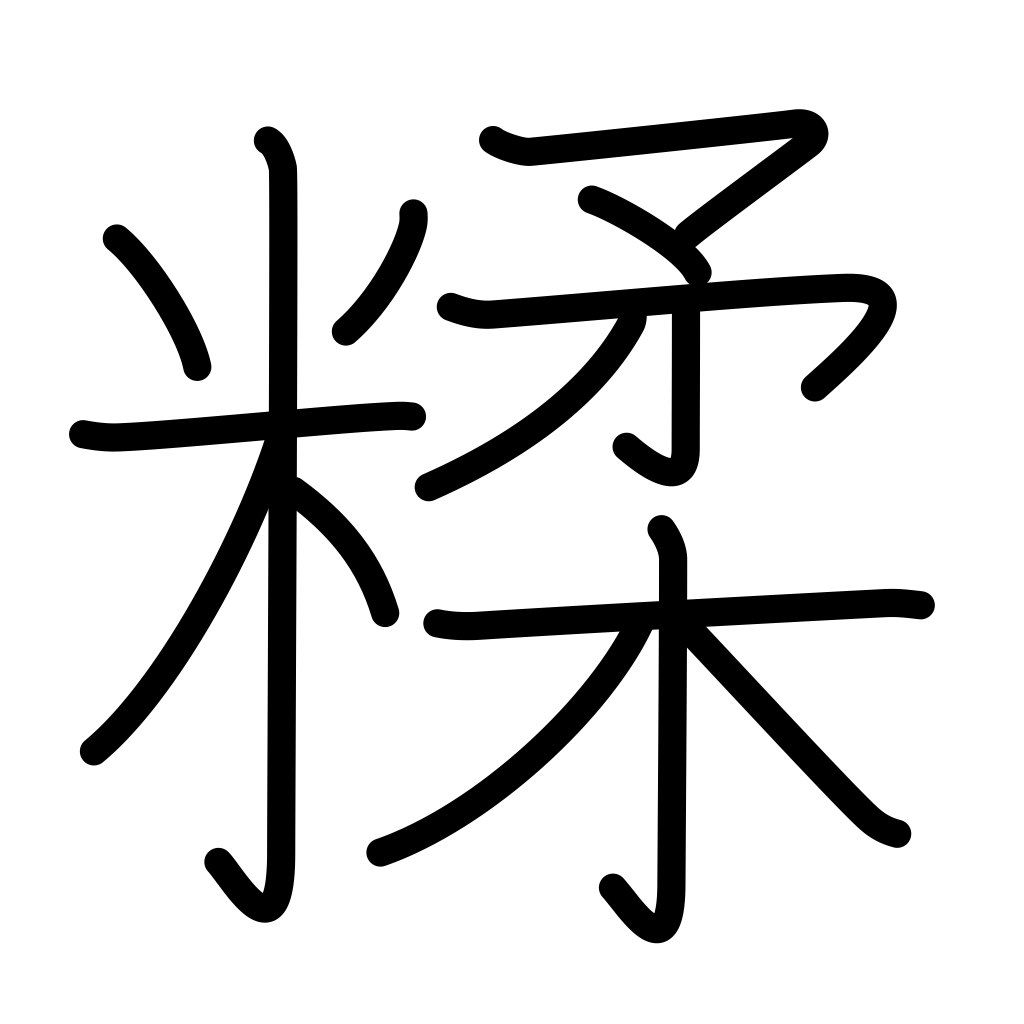
Meaning: mix